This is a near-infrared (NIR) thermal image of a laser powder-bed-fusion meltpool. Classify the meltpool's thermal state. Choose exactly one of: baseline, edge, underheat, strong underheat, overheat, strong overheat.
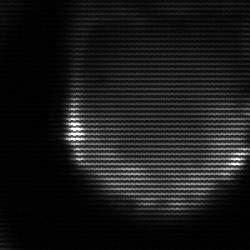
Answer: edge